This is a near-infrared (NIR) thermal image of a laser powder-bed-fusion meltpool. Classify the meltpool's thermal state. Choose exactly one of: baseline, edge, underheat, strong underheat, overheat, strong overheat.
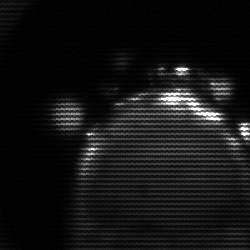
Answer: edge